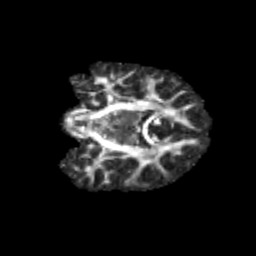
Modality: FA
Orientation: coronal
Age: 10
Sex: male
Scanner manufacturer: siemens
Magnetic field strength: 3 T
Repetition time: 3.8 s
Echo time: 0.07 s